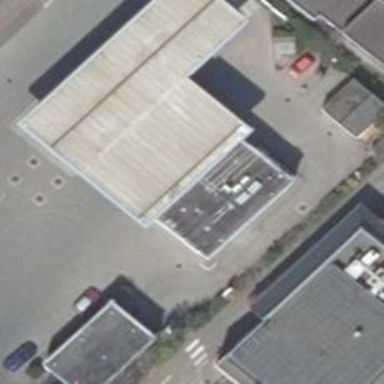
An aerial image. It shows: Kiosk.